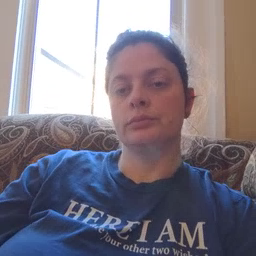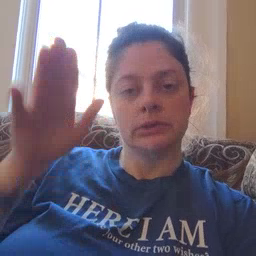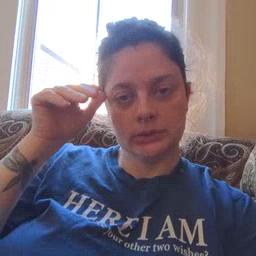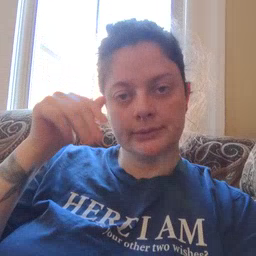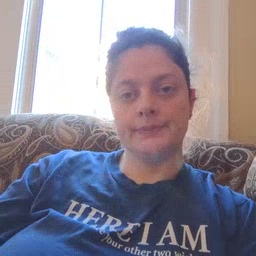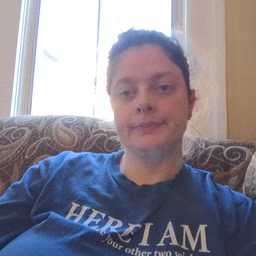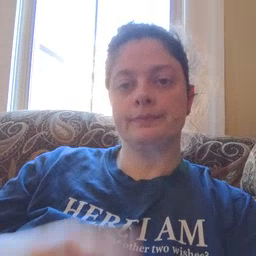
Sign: donkey